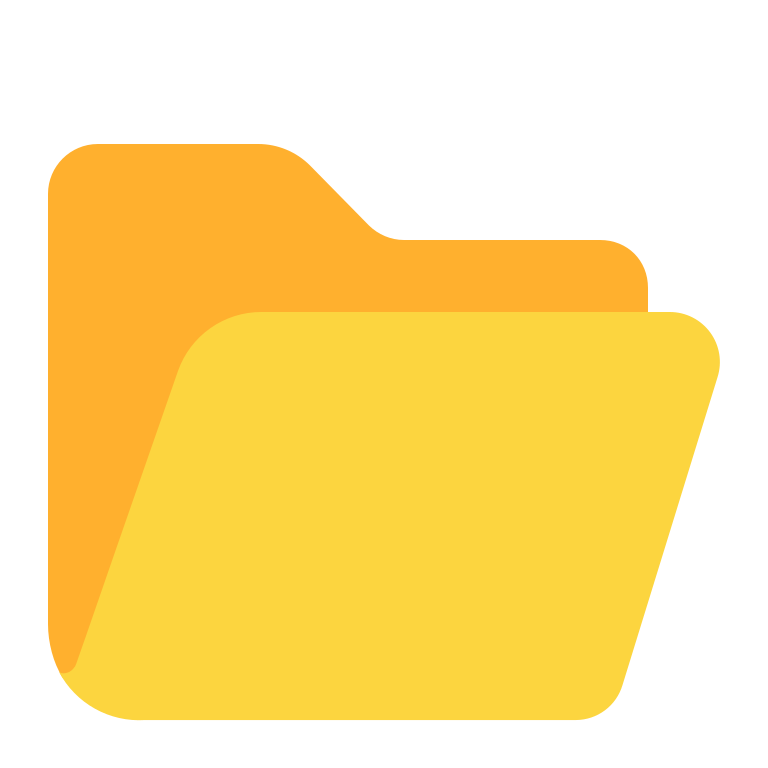
open file folder flat